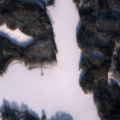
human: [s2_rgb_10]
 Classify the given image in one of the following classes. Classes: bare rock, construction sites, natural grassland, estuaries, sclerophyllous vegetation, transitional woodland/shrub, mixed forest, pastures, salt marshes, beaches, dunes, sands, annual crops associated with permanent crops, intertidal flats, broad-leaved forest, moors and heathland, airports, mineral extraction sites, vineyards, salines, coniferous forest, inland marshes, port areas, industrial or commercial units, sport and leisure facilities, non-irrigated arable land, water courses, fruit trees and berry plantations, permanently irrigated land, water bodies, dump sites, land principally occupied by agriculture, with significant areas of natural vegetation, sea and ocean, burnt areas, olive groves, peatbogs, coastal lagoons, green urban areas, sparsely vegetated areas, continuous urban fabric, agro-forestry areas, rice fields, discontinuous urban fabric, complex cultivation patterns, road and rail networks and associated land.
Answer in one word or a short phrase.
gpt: coniferous forest, mixed forest, transitional woodland/shrub, water bodies